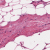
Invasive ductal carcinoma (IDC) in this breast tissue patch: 0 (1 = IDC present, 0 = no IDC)